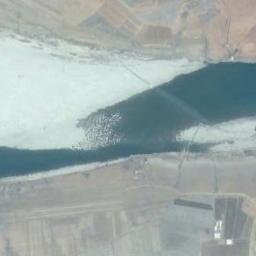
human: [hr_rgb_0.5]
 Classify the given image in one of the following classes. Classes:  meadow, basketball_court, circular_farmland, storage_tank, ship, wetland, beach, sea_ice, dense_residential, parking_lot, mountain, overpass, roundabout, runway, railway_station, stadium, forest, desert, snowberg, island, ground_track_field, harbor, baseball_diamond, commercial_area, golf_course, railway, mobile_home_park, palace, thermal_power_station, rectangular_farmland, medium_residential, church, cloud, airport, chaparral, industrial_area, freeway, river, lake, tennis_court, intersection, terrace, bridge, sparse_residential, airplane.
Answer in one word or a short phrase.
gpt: river